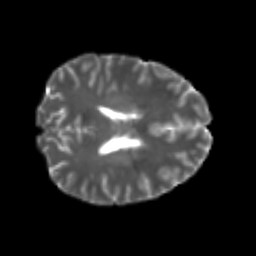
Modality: T2w
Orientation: axial
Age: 22
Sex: male
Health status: healthy
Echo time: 0.074 s